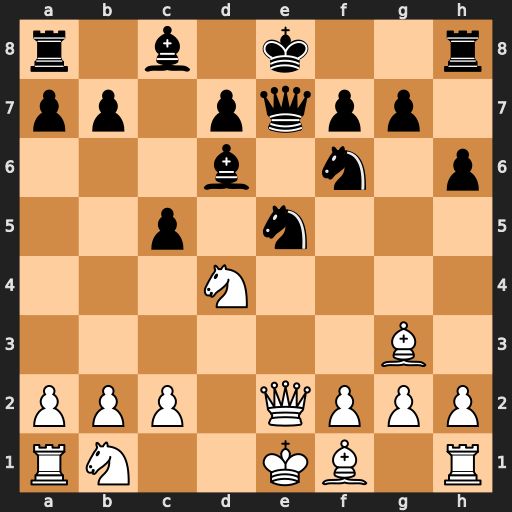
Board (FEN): r1b1k2r/pp1pqpp1/3b1n1p/2p1n3/3N4/6B1/PPP1QPPP/RN2KB1R
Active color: w
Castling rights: KQkq
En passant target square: -
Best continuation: Nf5 Nd3+ cxd3